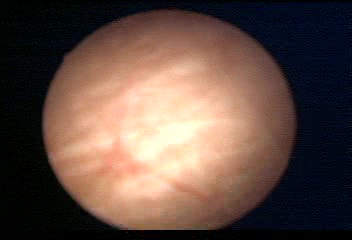
Modality: WLC
Class: Normal mucosa
Bladder cancer association: No